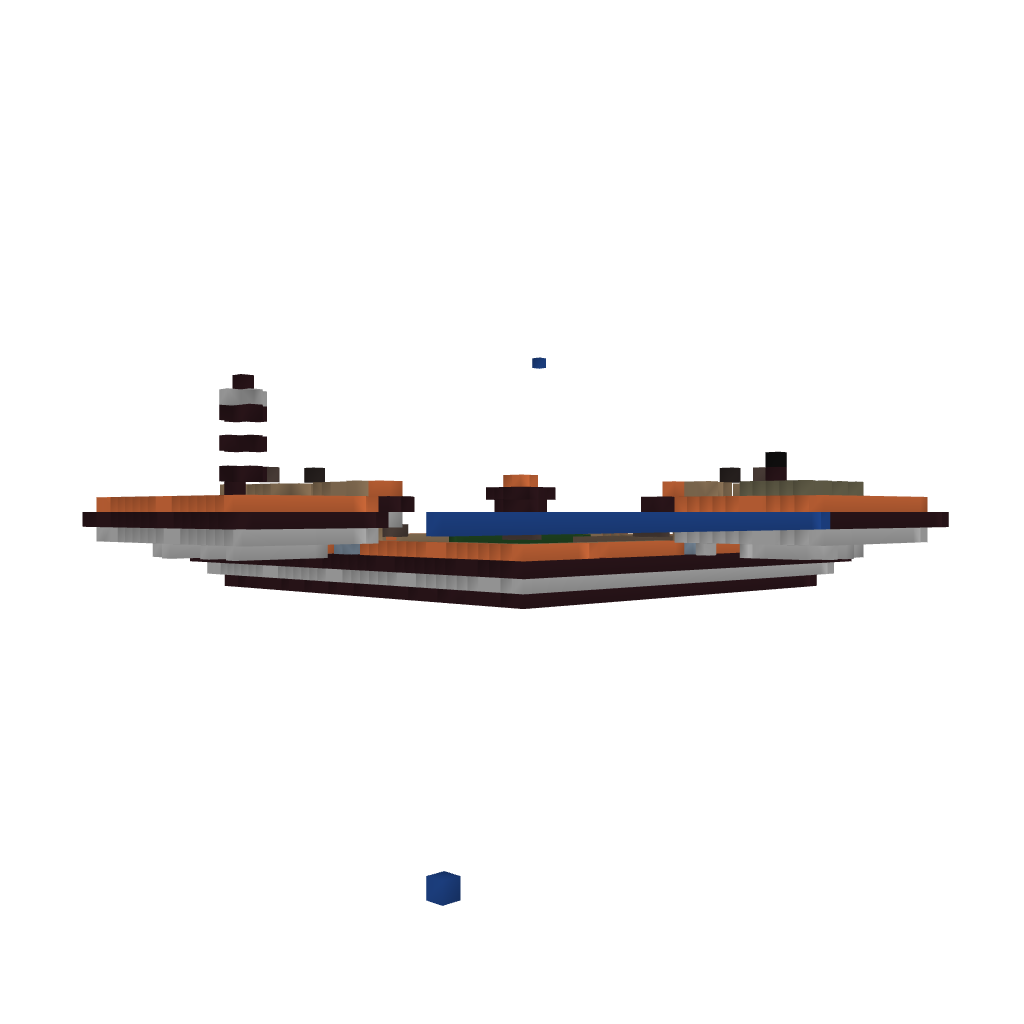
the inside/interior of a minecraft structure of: Duckfarm